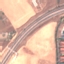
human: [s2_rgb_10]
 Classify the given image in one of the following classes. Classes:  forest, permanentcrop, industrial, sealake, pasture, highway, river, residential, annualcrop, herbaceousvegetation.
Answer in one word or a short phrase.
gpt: Highway